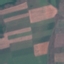
Land use / land cover: AnnualCrop